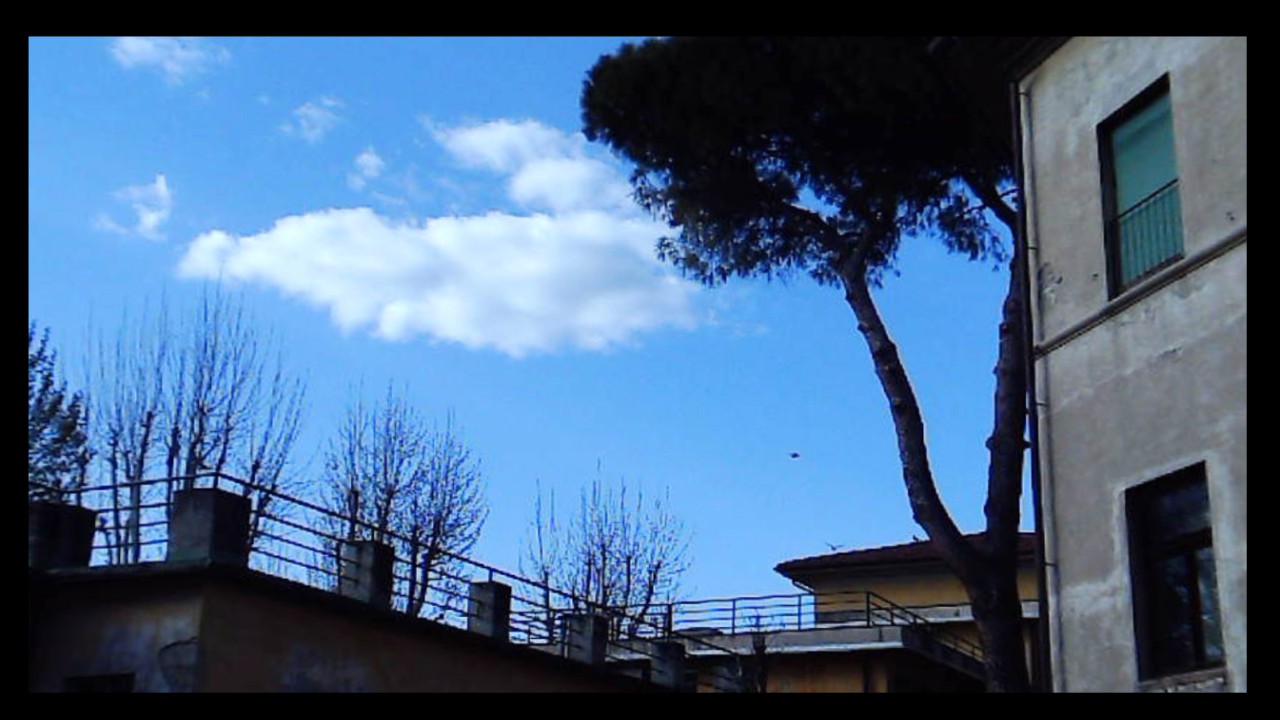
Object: Betafpv air75